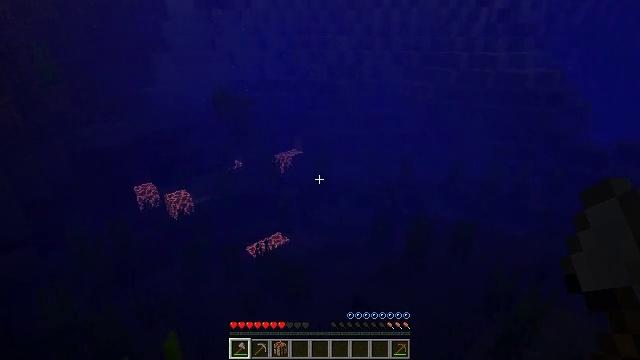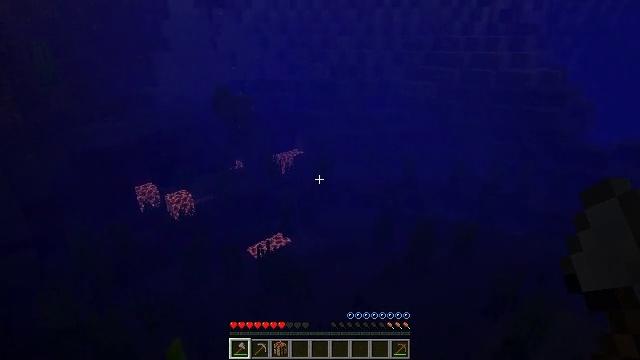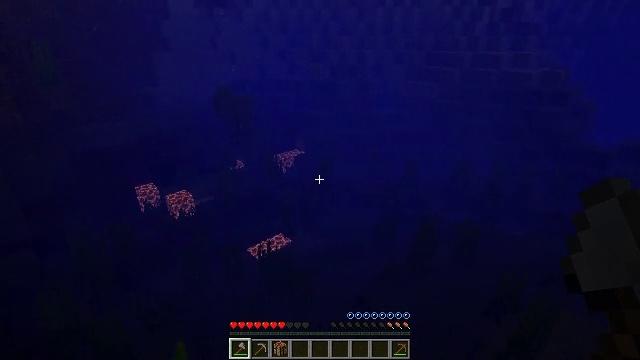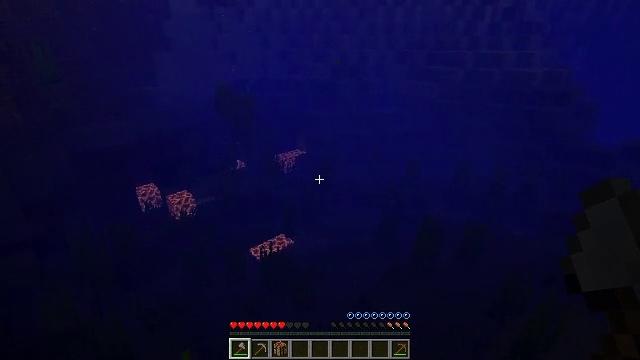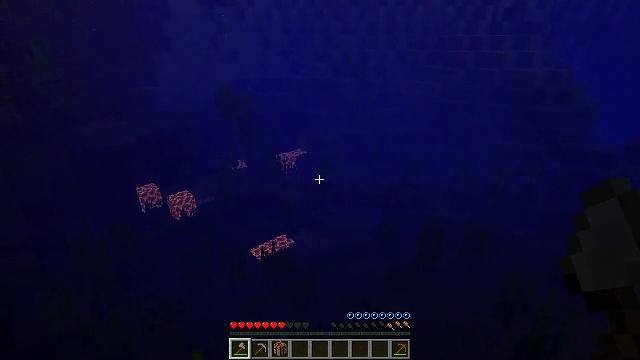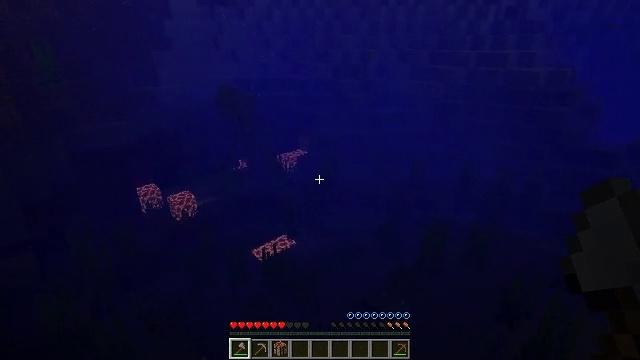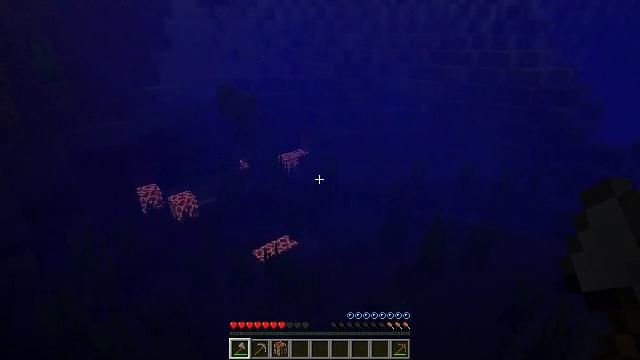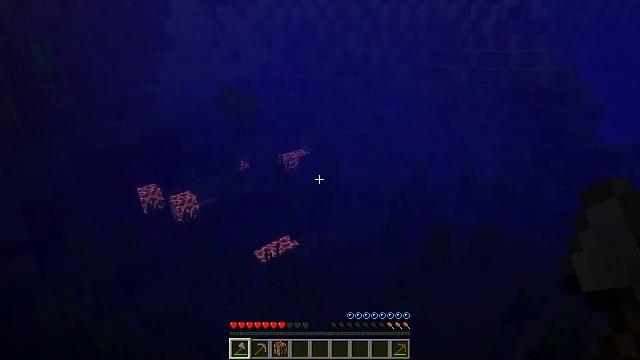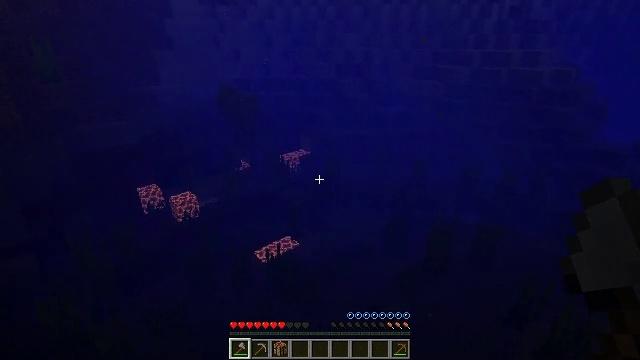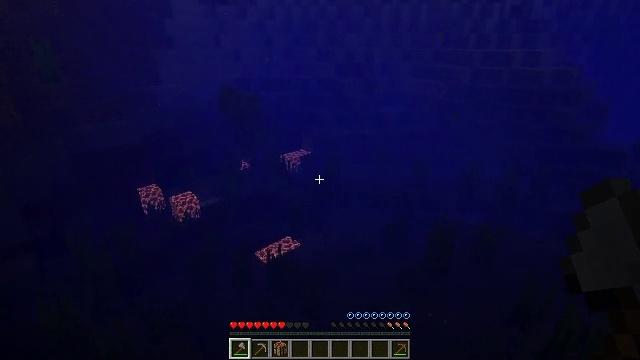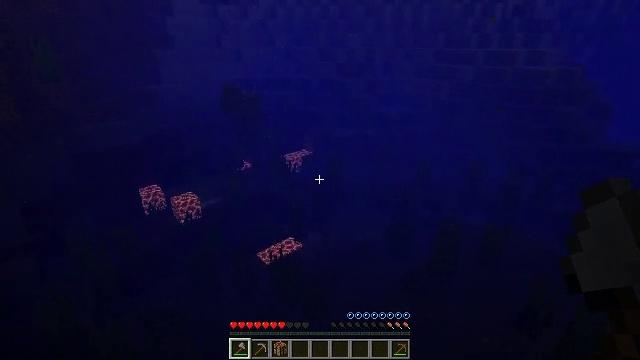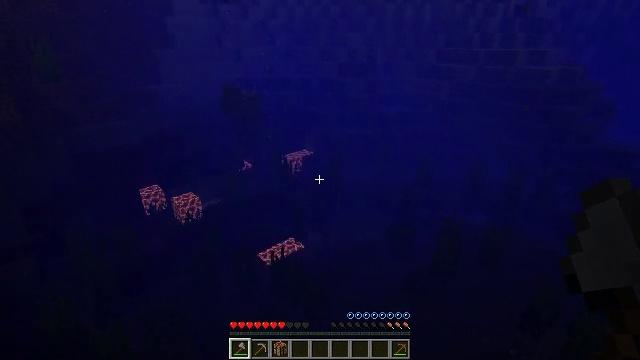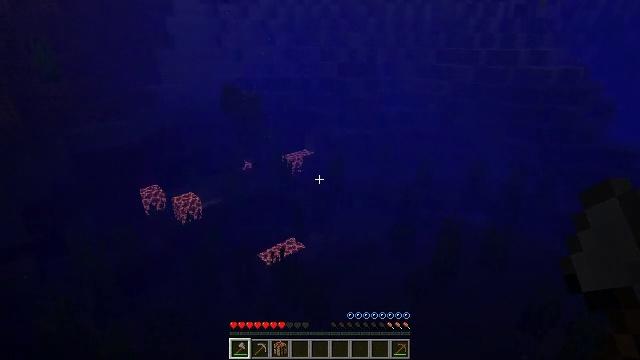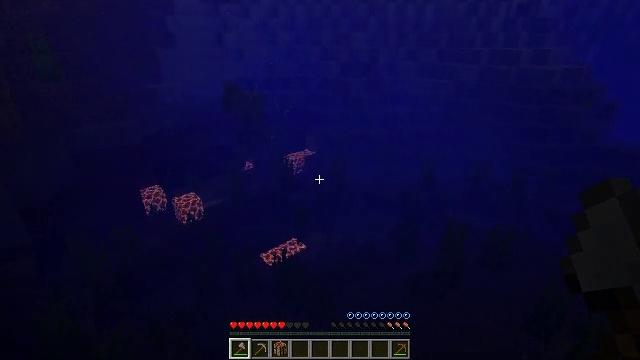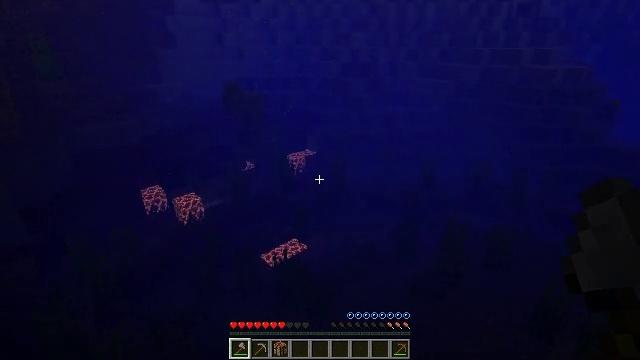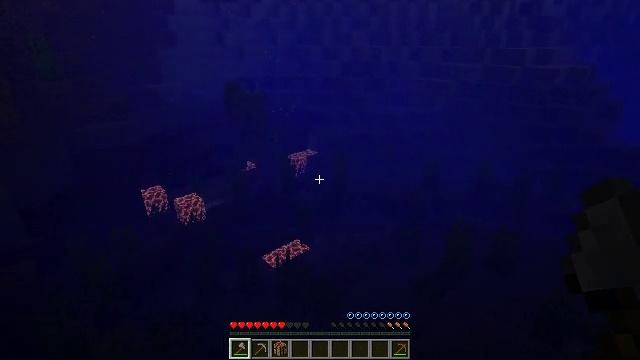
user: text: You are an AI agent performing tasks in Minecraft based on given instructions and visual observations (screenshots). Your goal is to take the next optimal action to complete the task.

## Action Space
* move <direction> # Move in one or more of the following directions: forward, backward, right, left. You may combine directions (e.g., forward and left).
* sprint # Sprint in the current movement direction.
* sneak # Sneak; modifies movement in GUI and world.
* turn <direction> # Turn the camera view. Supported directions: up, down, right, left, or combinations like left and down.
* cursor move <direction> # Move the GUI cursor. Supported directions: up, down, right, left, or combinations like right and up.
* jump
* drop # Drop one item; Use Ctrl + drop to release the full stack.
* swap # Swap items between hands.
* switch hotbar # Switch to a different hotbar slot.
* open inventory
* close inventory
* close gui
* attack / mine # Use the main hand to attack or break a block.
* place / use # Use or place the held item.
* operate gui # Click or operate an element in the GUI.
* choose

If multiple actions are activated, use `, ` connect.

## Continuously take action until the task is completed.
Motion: motion action
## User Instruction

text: Harvest seagrass from the waterbed.
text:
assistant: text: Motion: move forward and move left
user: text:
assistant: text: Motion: move forward and move left
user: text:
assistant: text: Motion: move forward and move left
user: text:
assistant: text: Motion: move forward and move left
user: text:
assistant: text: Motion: move forward and move left
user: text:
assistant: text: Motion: move forward and move left
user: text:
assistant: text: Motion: move forward and move left
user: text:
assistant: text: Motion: move forward and move left
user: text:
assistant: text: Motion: move forward and move left
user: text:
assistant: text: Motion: move forward and move left
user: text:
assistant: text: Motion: move forward and move left
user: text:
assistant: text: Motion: move forward and move left
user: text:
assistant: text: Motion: move forward and move left
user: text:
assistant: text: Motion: move forward and move left
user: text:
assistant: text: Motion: move forward and move left
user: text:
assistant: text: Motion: move forward and move left, turn left
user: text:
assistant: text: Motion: move forward and move left, turn left
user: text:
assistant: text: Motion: move forward and move left, turn left
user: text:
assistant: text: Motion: move forward and move left, turn left and up
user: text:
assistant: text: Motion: move forward and move left
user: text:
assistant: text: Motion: move forward and move left
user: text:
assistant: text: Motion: move forward
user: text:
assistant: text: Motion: move forward, turn left
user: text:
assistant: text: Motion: move forward, turn left
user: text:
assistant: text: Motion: move forward, turn left
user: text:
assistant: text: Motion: move forward
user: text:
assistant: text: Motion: move forward
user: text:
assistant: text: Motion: move forward
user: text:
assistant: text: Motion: move forward, turn left
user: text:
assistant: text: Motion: move forward, turn left and up